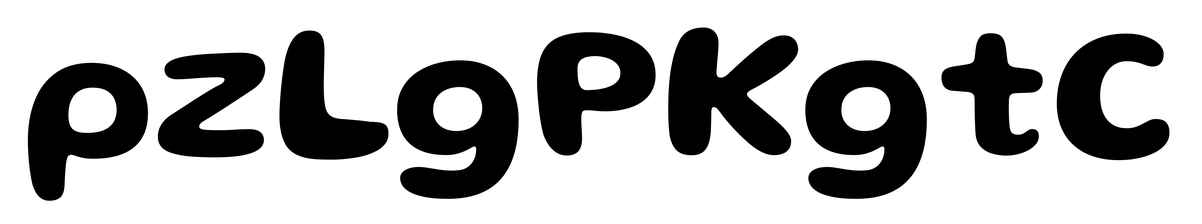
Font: Gluten_SemiBold